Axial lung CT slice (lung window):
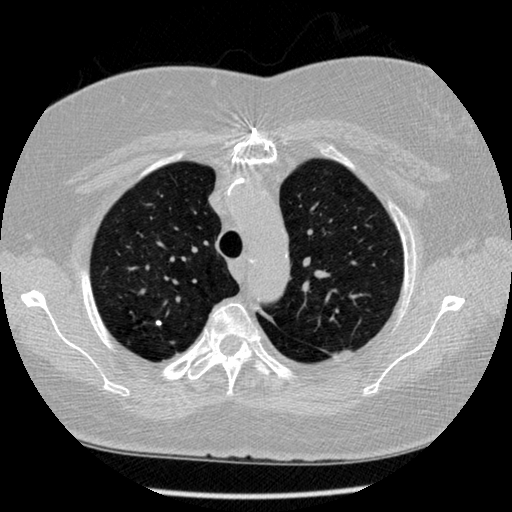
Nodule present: yes
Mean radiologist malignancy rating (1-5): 2